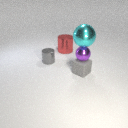
small gray rubber cube to the right of small gray metal cylinder